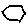
Label: hexagon